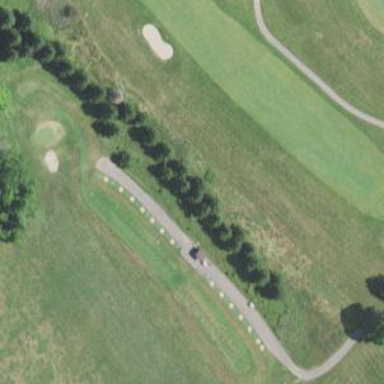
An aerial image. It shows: Grassy area designated for golf tee.